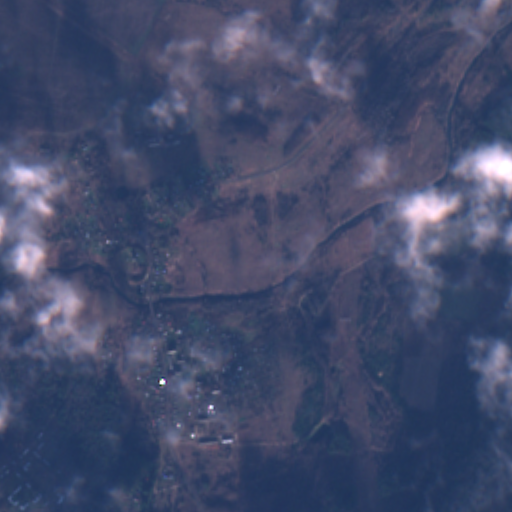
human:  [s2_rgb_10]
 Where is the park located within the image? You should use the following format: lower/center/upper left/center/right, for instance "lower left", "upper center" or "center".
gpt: The park is located in the center left of the image.
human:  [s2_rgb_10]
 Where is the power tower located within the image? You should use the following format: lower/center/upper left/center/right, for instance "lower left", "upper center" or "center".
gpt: There is no power tower in the image.